Question: I am playing around with EF and Autofixture. I tried to get Autofixture to generate some data for me but it came back saying it found circular reference in my objects.
I am not sure how to fix though.

A grocery lit can have many users (think of a family sharing the same list)
A user can have a collection of preferred stores that they always go and shop at.
A grocery list can of course have many shopping list items
A user can specify that a certain item can only be bought at a certain store (UsersPreferredStore can have many GroceryListItems)
Any ideas on how to solve this issue?
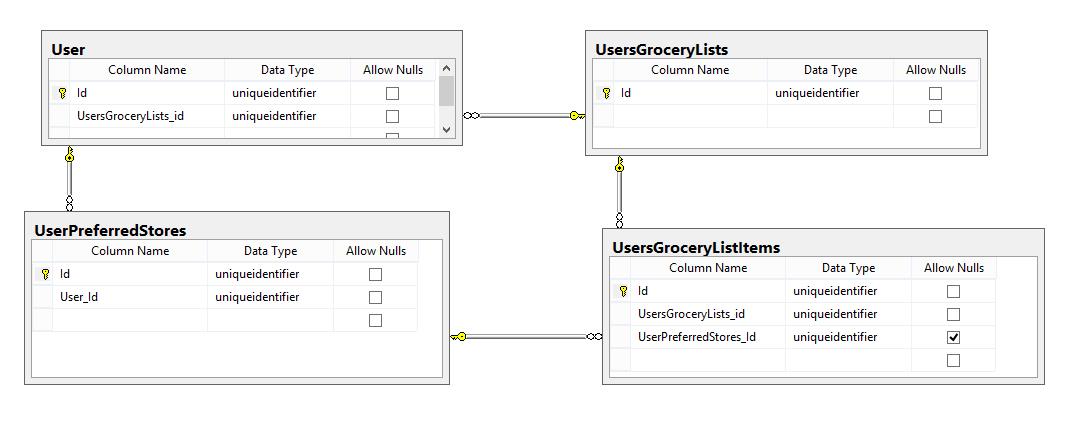
Answer: You need 7 tables :
Users N : M Grocery list -> therefore three tables. One for users, one for grocery lists and one to link both.
Users N : M Stores -> two more tables, one for stores and one to link users and stores
Grocery List 1 : N GroceryListItems -> One table for shopping list items with the grocery list id as a FK.
Store N : M GroceryListItems -> One more table to link stores and shopping list items